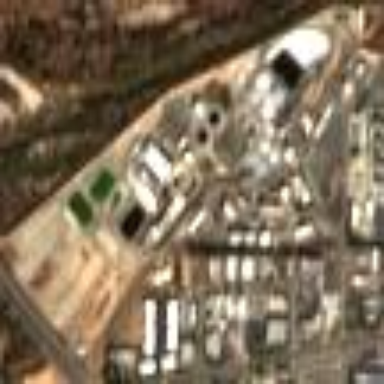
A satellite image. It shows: Wastewater plant.